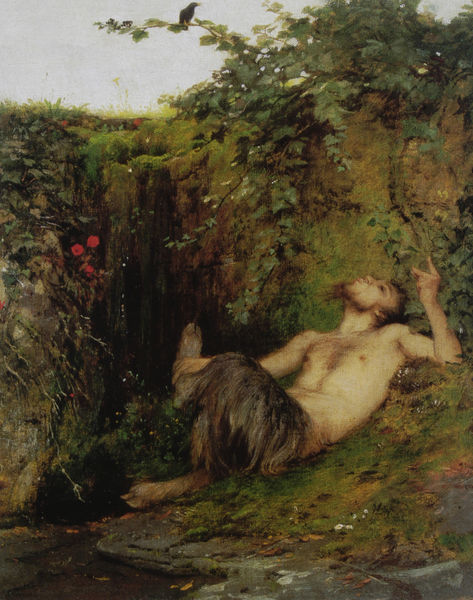
Titel: Faun, einer Amsel zupfeifend
Künstler: Arnold Böcklin
Standort: München
Institution: Bayerische Staatsgemäldesammlungen
Schlagwörter: baum, blau, blätter, gemälde, hand, himmel, mann, nackt, schlaf, vogel, wasser, bäume, fluss, grün, landschaft, see, ufer, blume, blumen, braun, finger, mund, nase, schwarz, straße, gras, rot, weg, wiese, symbolismus, bart, betrunken, arme, stein, öl, bach, hügel, natur, strauch, busch, büsche, gebüsch, gewässer, sträucher, haare, musik, pflanze, pflanzen, wald, wasserfall, beine, fell, huf, hufe, sommer, liegen, ruhen, schlafen, abhang, fels, hang, romantik, liegend, kühle, antike, rinnsal, idyll, traum, acryl, mohn, mohnblumen, mythologie, amsel, leiden, teufel, bacchus, satyr, böcklin, fabel, faun, kentaur, mischwesen, pan, fabelwesen, versonnen, erhoben, griechenland, bock, chimäre, ausruhen, bochsweine, chillen, genuss, halbwesen, müßiggang, nackter mann, pfeifen, spätromantik, ziegenbock, ziege, behaarung, klauen, zuhören, hybrid, quelle, steinbock, konversation, mohnblume, bocksfüße, zwiesprache, landschaft mit blume